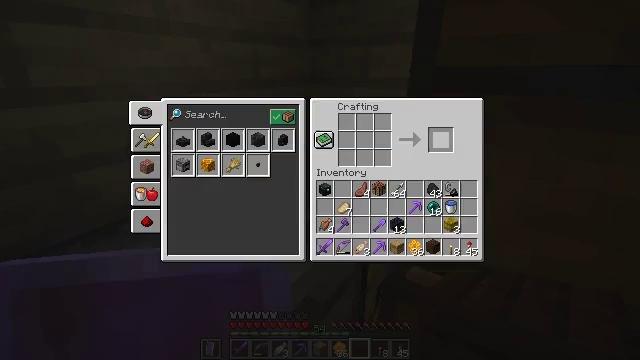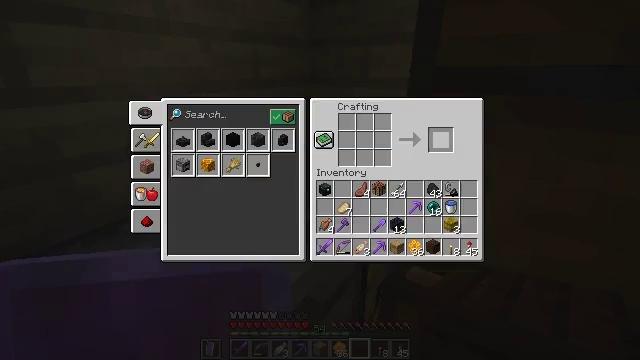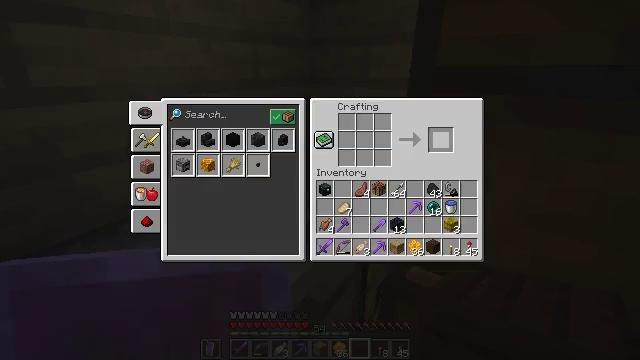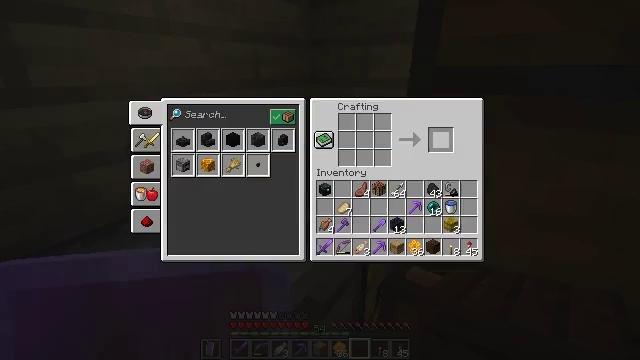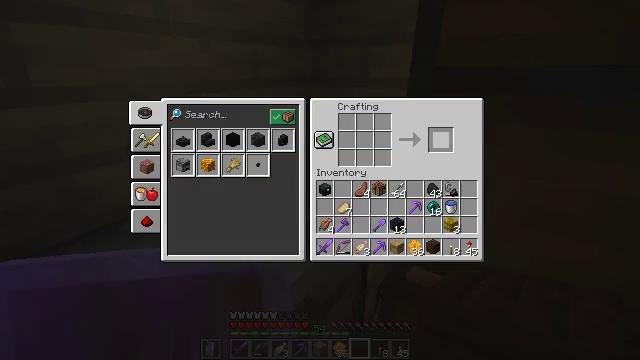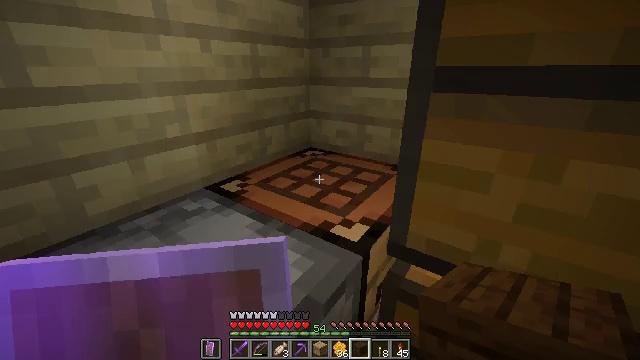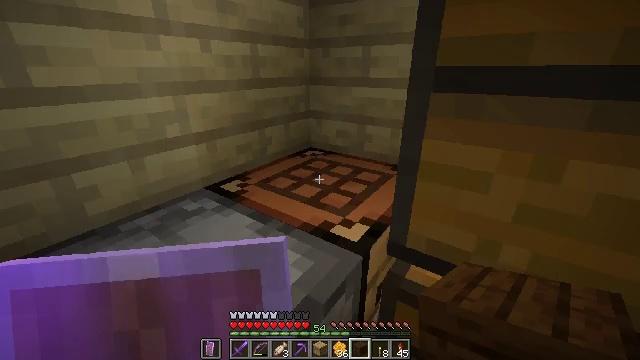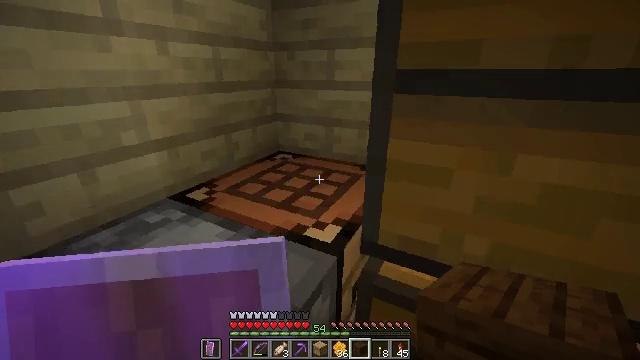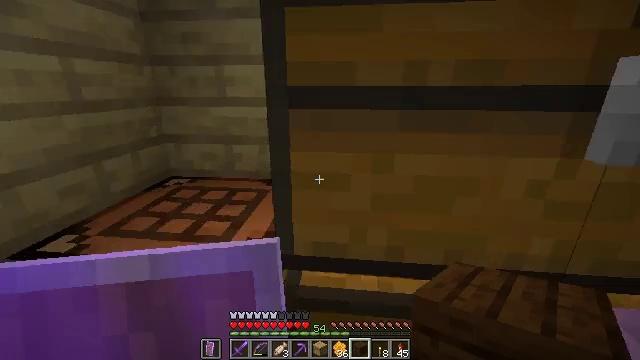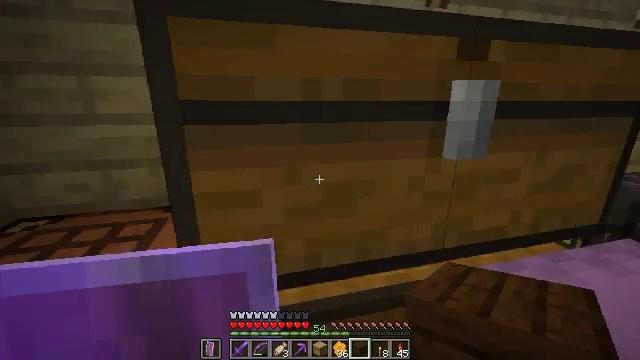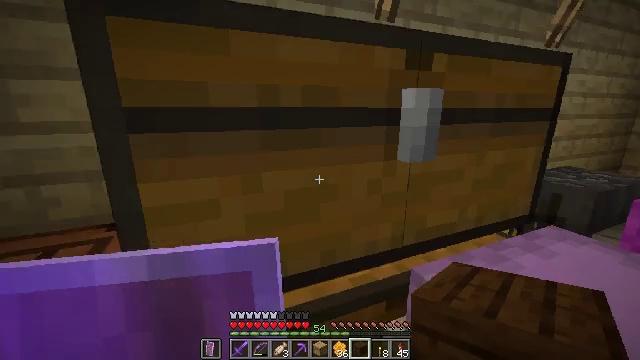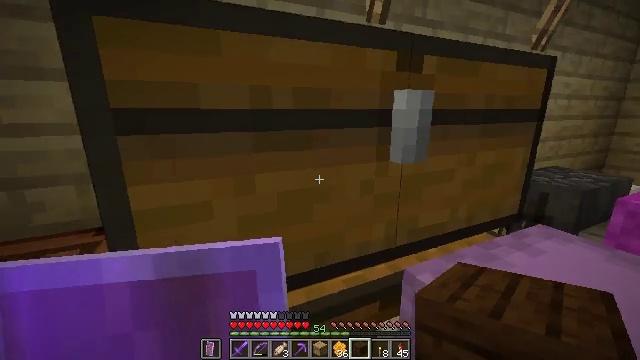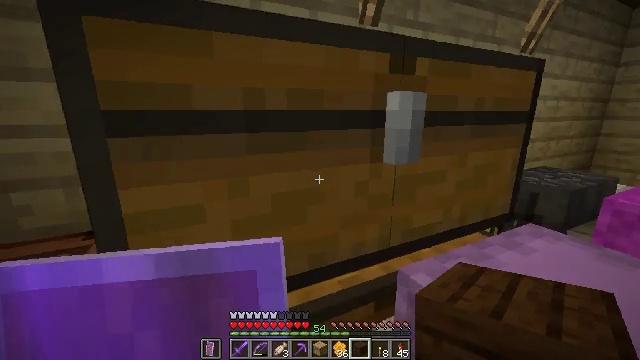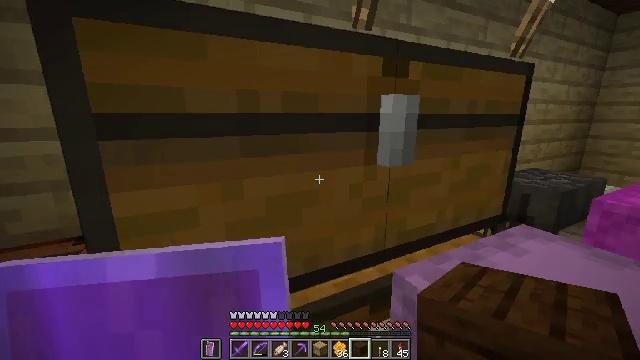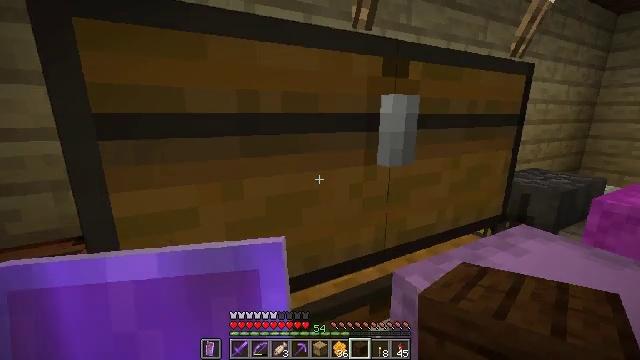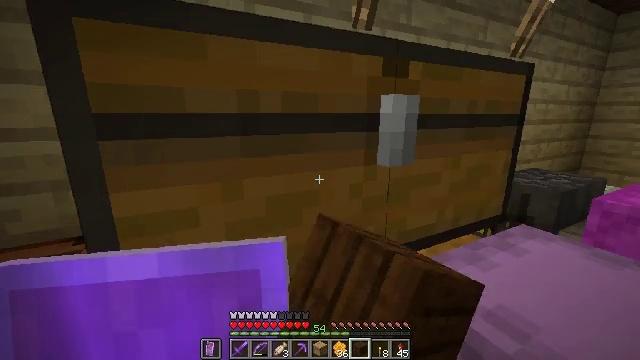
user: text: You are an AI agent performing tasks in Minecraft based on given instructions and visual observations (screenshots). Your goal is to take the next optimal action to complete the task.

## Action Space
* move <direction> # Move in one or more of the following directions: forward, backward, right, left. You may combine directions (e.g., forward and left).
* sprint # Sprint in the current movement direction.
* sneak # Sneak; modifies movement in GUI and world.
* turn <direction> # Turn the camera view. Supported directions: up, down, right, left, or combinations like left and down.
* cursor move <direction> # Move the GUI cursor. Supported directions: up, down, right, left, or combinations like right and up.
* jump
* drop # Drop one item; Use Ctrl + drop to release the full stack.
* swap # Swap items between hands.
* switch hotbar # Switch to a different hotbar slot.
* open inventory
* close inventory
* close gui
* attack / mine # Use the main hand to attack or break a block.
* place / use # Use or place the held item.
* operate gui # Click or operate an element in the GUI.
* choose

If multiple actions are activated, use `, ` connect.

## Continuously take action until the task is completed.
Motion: motion action
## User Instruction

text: Attack the shulker box to pick it up.
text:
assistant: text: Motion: no_op
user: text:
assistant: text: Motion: no_op
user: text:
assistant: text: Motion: no_op
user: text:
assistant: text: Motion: no_op
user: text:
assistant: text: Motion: no_op
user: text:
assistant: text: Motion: no_op
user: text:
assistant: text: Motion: turn right
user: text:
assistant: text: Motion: turn right and up
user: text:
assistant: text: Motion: turn right and up
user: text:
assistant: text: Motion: turn right and up
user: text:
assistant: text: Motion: turn right
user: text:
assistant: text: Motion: turn right
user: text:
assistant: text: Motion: turn right
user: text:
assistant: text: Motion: use / place
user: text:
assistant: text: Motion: use / place
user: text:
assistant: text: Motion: use / place
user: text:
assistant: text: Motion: no_op
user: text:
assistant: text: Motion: no_op
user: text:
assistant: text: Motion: no_op
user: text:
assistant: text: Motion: no_op
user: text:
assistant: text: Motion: no_op
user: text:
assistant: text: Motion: no_op
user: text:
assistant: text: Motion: turn down
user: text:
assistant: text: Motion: turn down
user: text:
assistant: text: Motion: sneak, turn down
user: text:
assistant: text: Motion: sneak, turn down
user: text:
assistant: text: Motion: sneak, turn down
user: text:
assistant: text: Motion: sneak, turn down
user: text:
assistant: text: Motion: sneak
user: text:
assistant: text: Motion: sneak, turn down